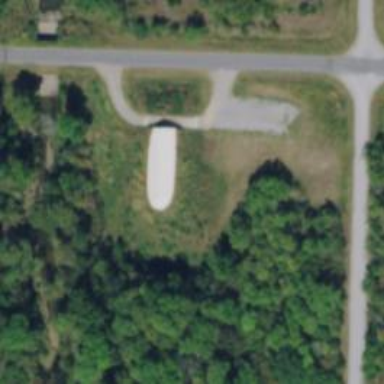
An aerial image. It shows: Military bunker for protection and defense.